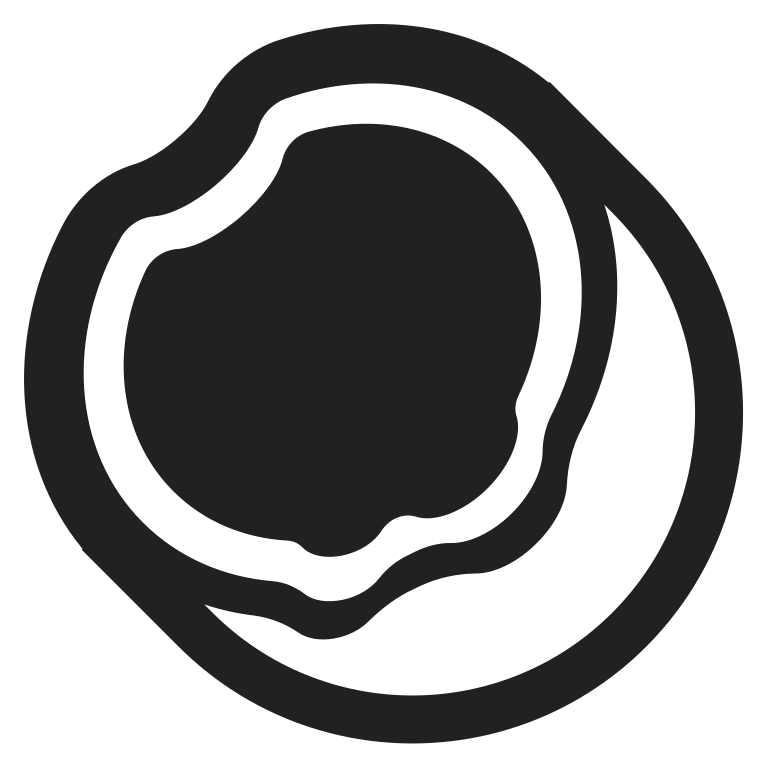
coconut high contrast